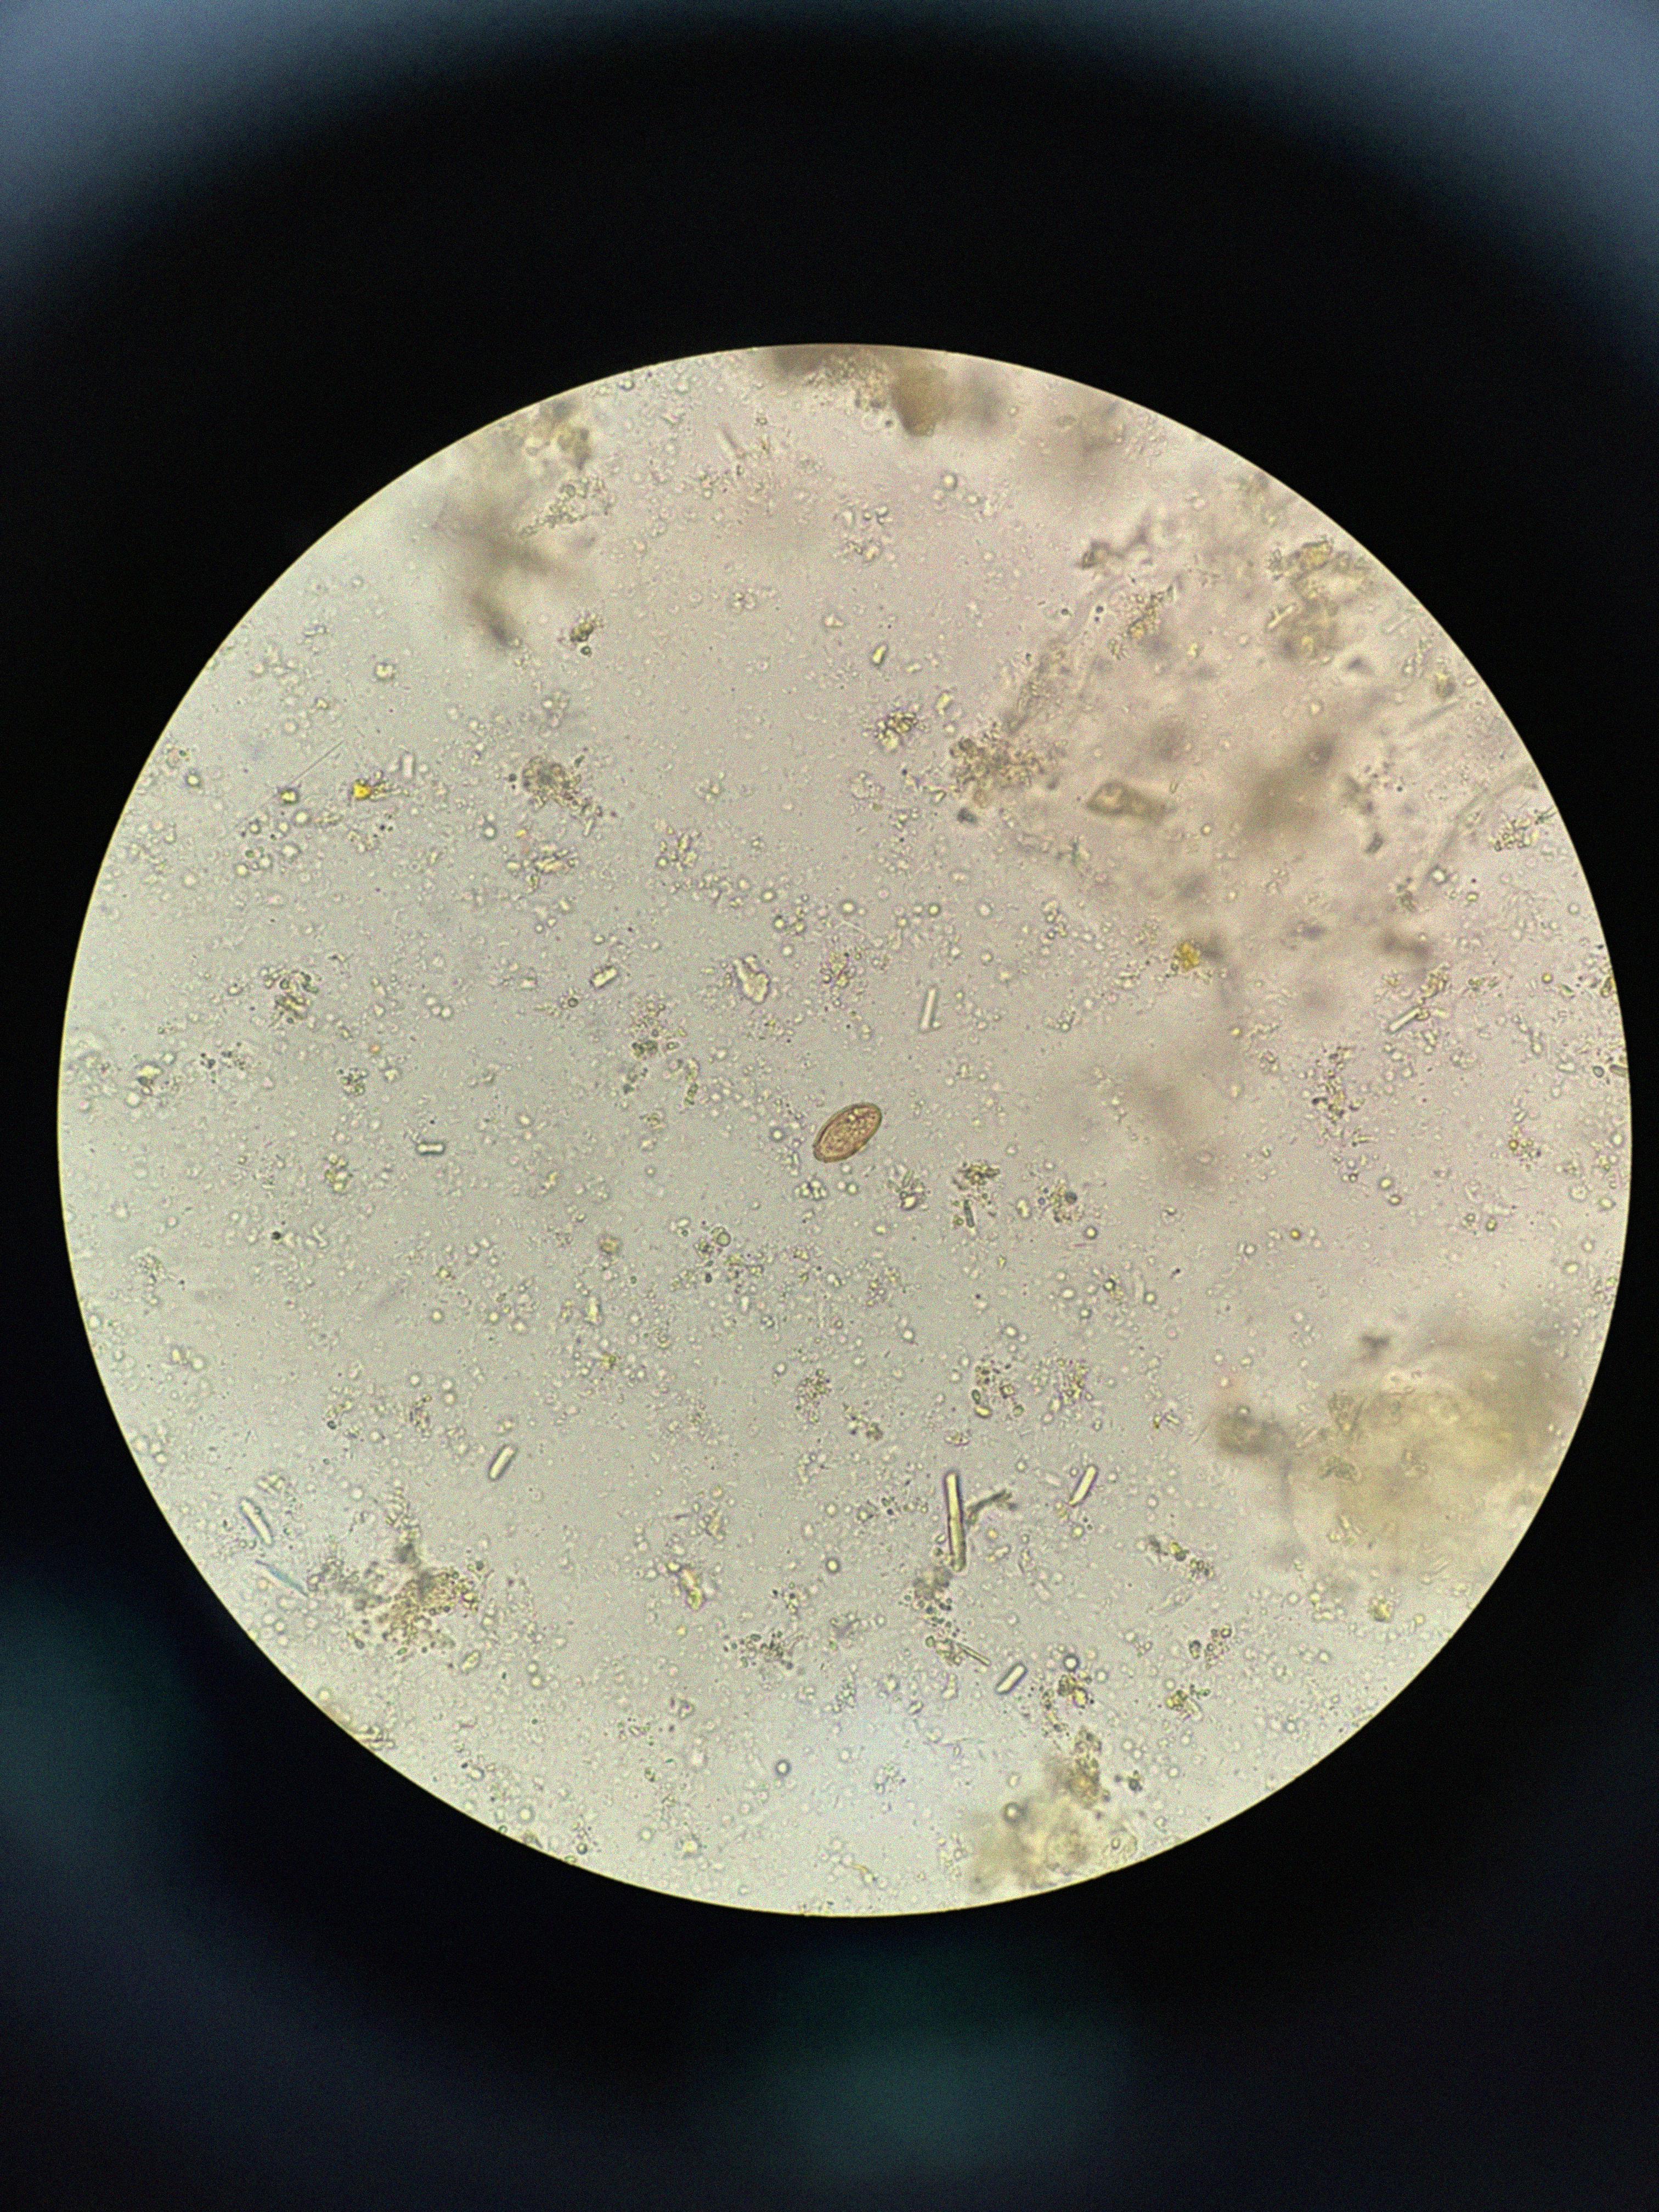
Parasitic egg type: Opisthorchis viverrine